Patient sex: M
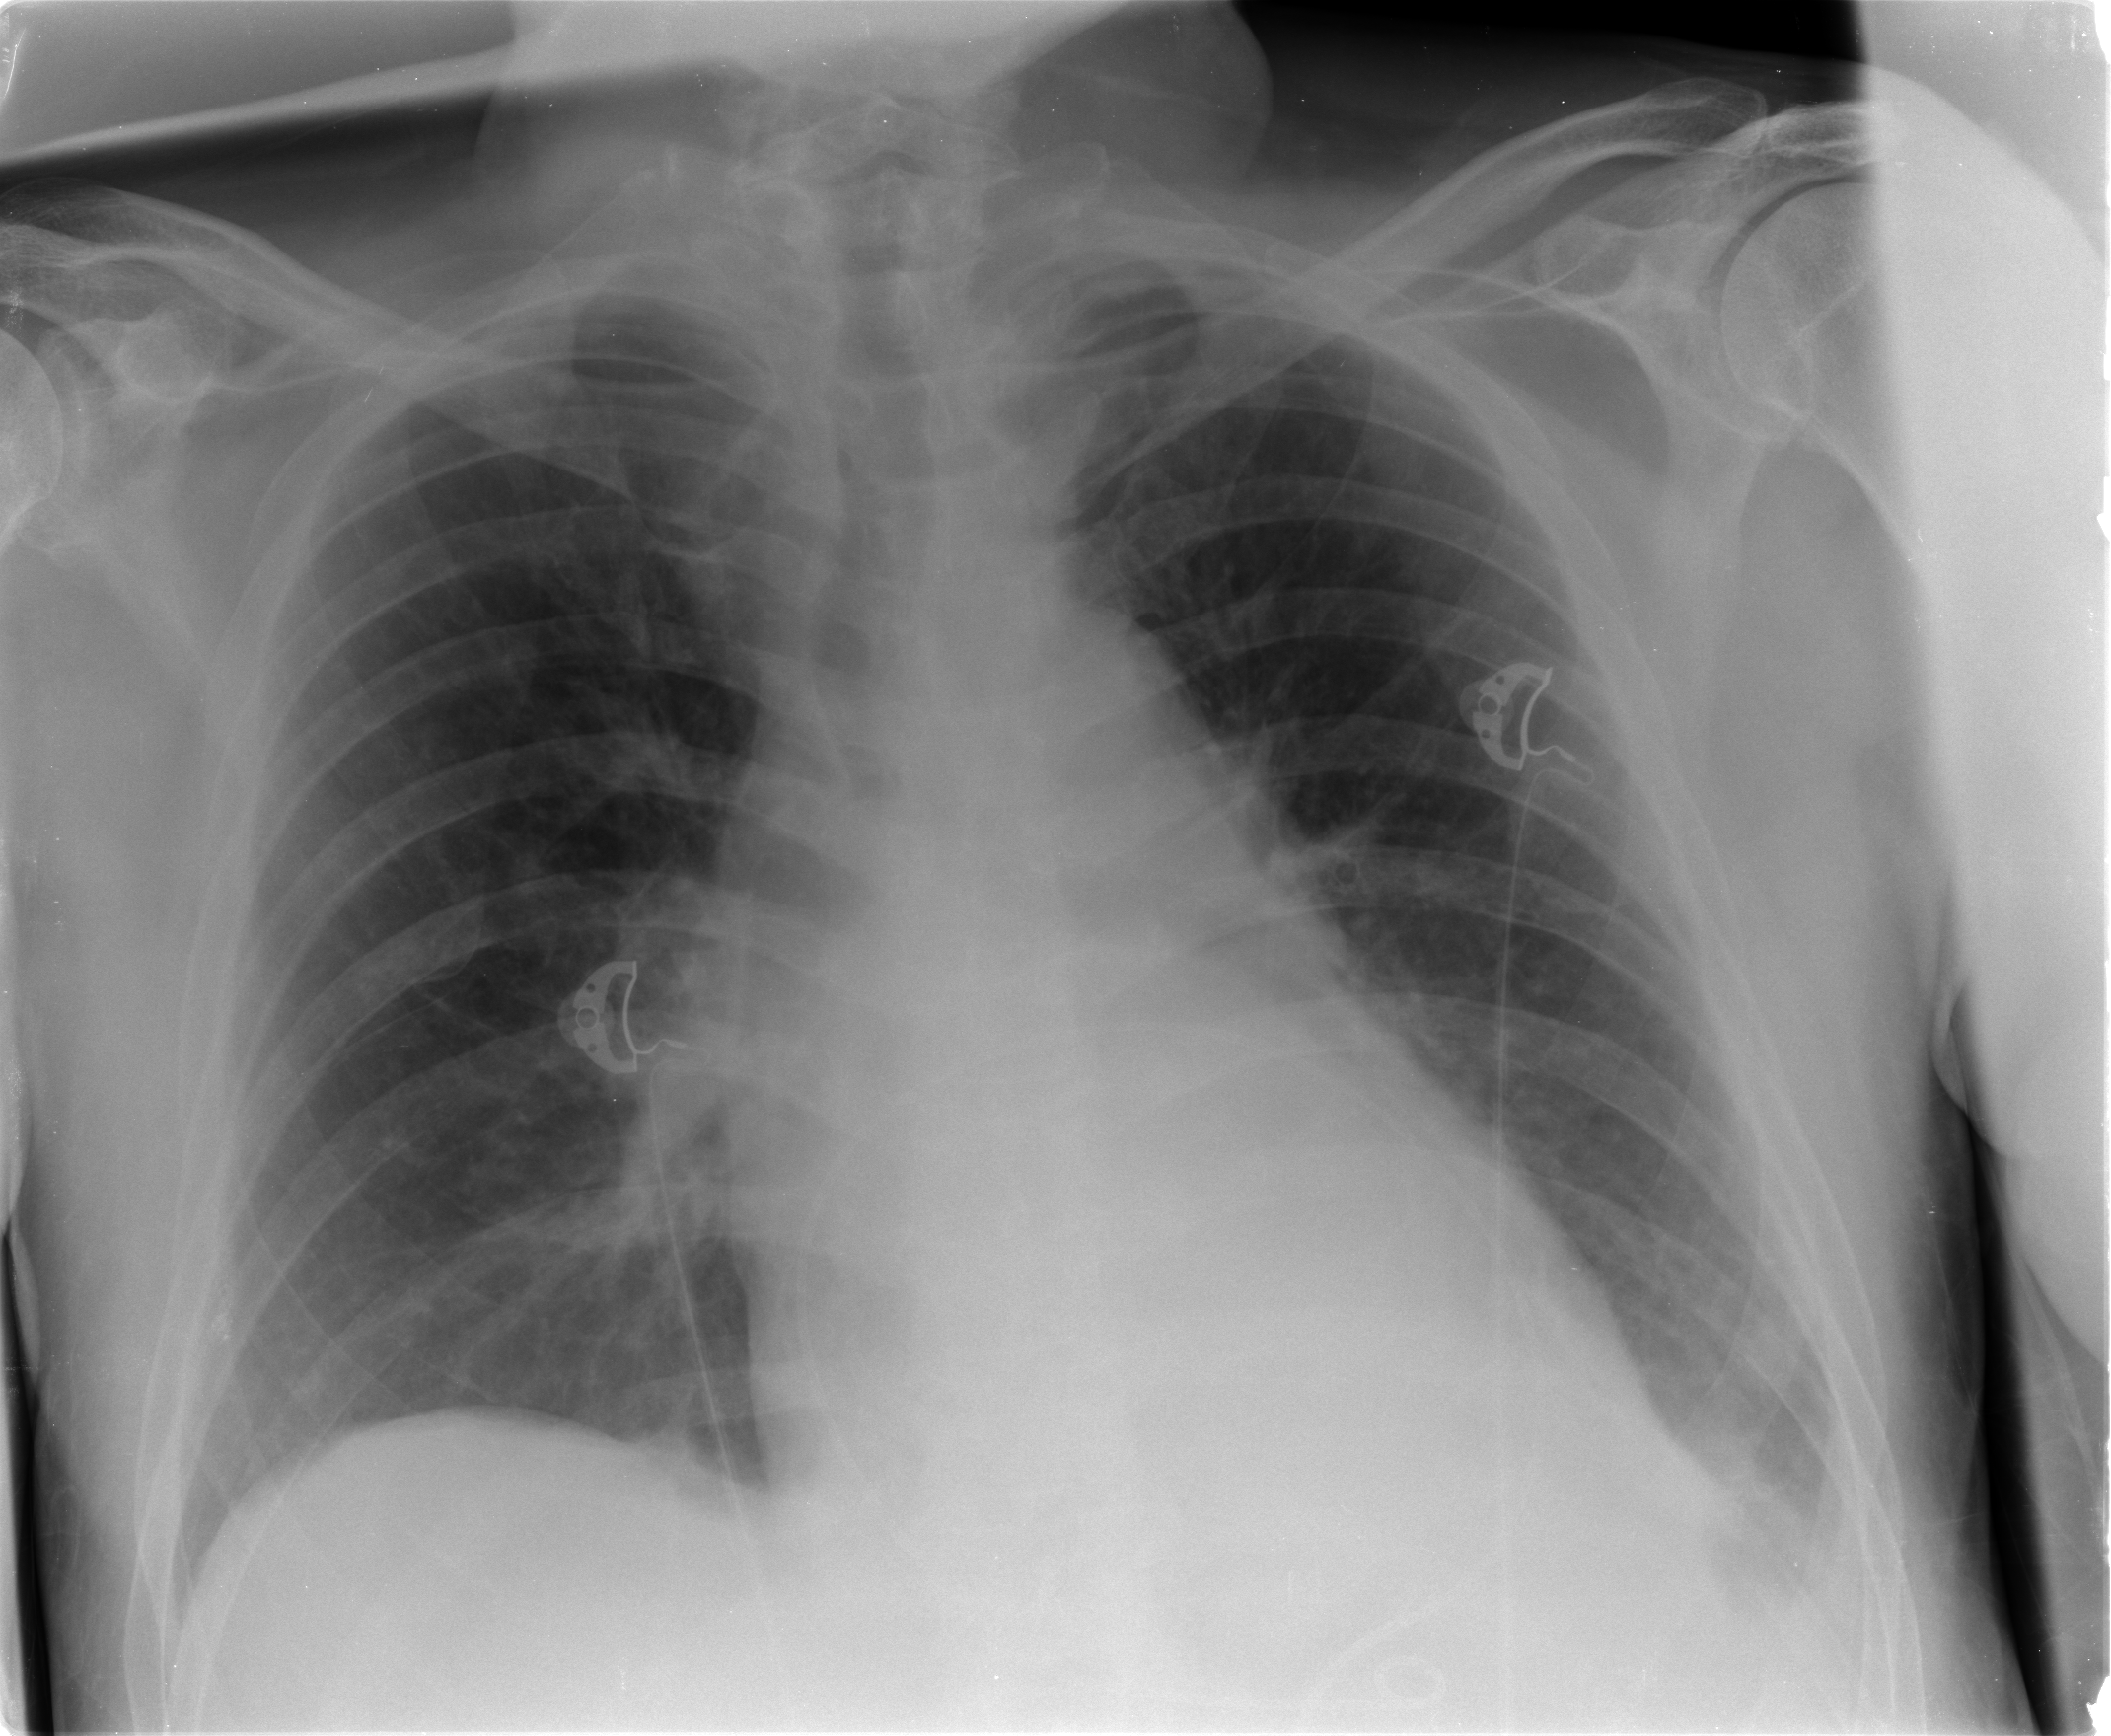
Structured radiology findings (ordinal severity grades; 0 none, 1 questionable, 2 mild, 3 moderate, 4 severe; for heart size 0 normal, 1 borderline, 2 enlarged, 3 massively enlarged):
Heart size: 1
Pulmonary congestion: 2
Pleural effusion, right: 0
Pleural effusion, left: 2
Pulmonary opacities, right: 0
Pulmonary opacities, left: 1
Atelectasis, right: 1
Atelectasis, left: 2